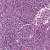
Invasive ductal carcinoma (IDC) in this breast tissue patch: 1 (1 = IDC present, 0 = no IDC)